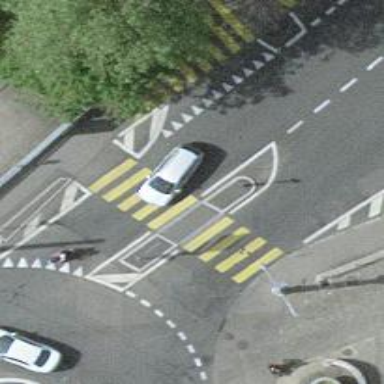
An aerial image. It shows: Uncontrolled road crossing with pedestrian island.